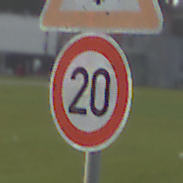
Verkehrszeichen: Geschwindigkeit20
Zusatzzeichen oben: SchneeOderEisglaette
Umgebung: Outdoor, Suburban
Tageszeit: MorningAfternoon
Wetter: PartlyCloudy
Licht: Natural
Jahreszeit: NotSpecified
Kontrast: MediumContrast